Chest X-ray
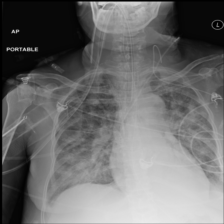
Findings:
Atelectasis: negative
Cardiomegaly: negative
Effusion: negative
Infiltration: positive
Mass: negative
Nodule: negative
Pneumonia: negative
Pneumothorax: negative
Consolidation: negative
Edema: negative
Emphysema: negative
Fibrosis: negative
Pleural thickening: negative
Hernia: negative